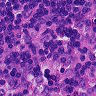
Metastatic tissue present: no